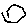
Label: hexagon